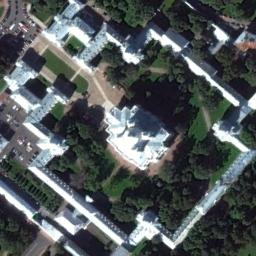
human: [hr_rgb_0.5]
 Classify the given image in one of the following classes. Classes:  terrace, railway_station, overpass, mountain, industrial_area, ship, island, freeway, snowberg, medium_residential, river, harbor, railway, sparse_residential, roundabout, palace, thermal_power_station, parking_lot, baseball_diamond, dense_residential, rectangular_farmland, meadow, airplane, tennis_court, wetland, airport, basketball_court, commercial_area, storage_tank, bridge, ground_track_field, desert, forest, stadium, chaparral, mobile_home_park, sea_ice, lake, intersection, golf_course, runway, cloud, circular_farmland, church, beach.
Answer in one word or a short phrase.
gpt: palace